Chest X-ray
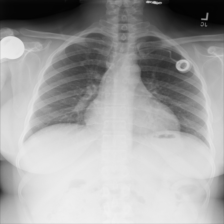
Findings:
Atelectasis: negative
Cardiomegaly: negative
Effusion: negative
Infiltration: negative
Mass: negative
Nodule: negative
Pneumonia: negative
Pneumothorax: negative
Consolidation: negative
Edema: negative
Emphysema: negative
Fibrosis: negative
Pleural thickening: negative
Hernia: negative